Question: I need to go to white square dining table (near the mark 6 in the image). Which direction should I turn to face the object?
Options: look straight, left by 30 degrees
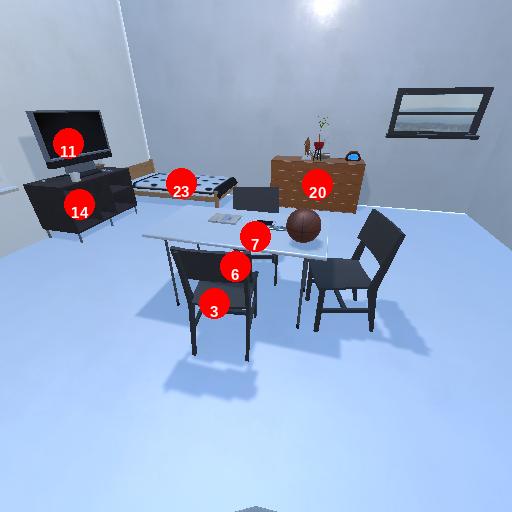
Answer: look straight